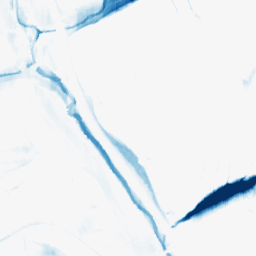
Category: morphological
Decomposition family: morphological_ellipse
Decomposition parameters: operation: closing
width: 30
height: 5
Upsampling method: regularized
Upsampling parameters: scale: 2
lambda_reg: 0.001
Upsampling scale: 2